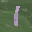
Label: 1